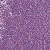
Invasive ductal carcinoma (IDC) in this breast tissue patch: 1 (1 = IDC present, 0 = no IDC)